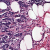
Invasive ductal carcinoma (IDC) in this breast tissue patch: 1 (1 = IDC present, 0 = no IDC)